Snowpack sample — Loveland Pass, Silver Plume, Colorado, USA (2/11/26, 12:00 PM MST)
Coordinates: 39.663, -105.886
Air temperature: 35 °F
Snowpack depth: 82 cm
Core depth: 10 cm
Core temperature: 17.6 °F
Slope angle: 13°, slope face: 12°
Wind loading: high
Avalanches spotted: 1
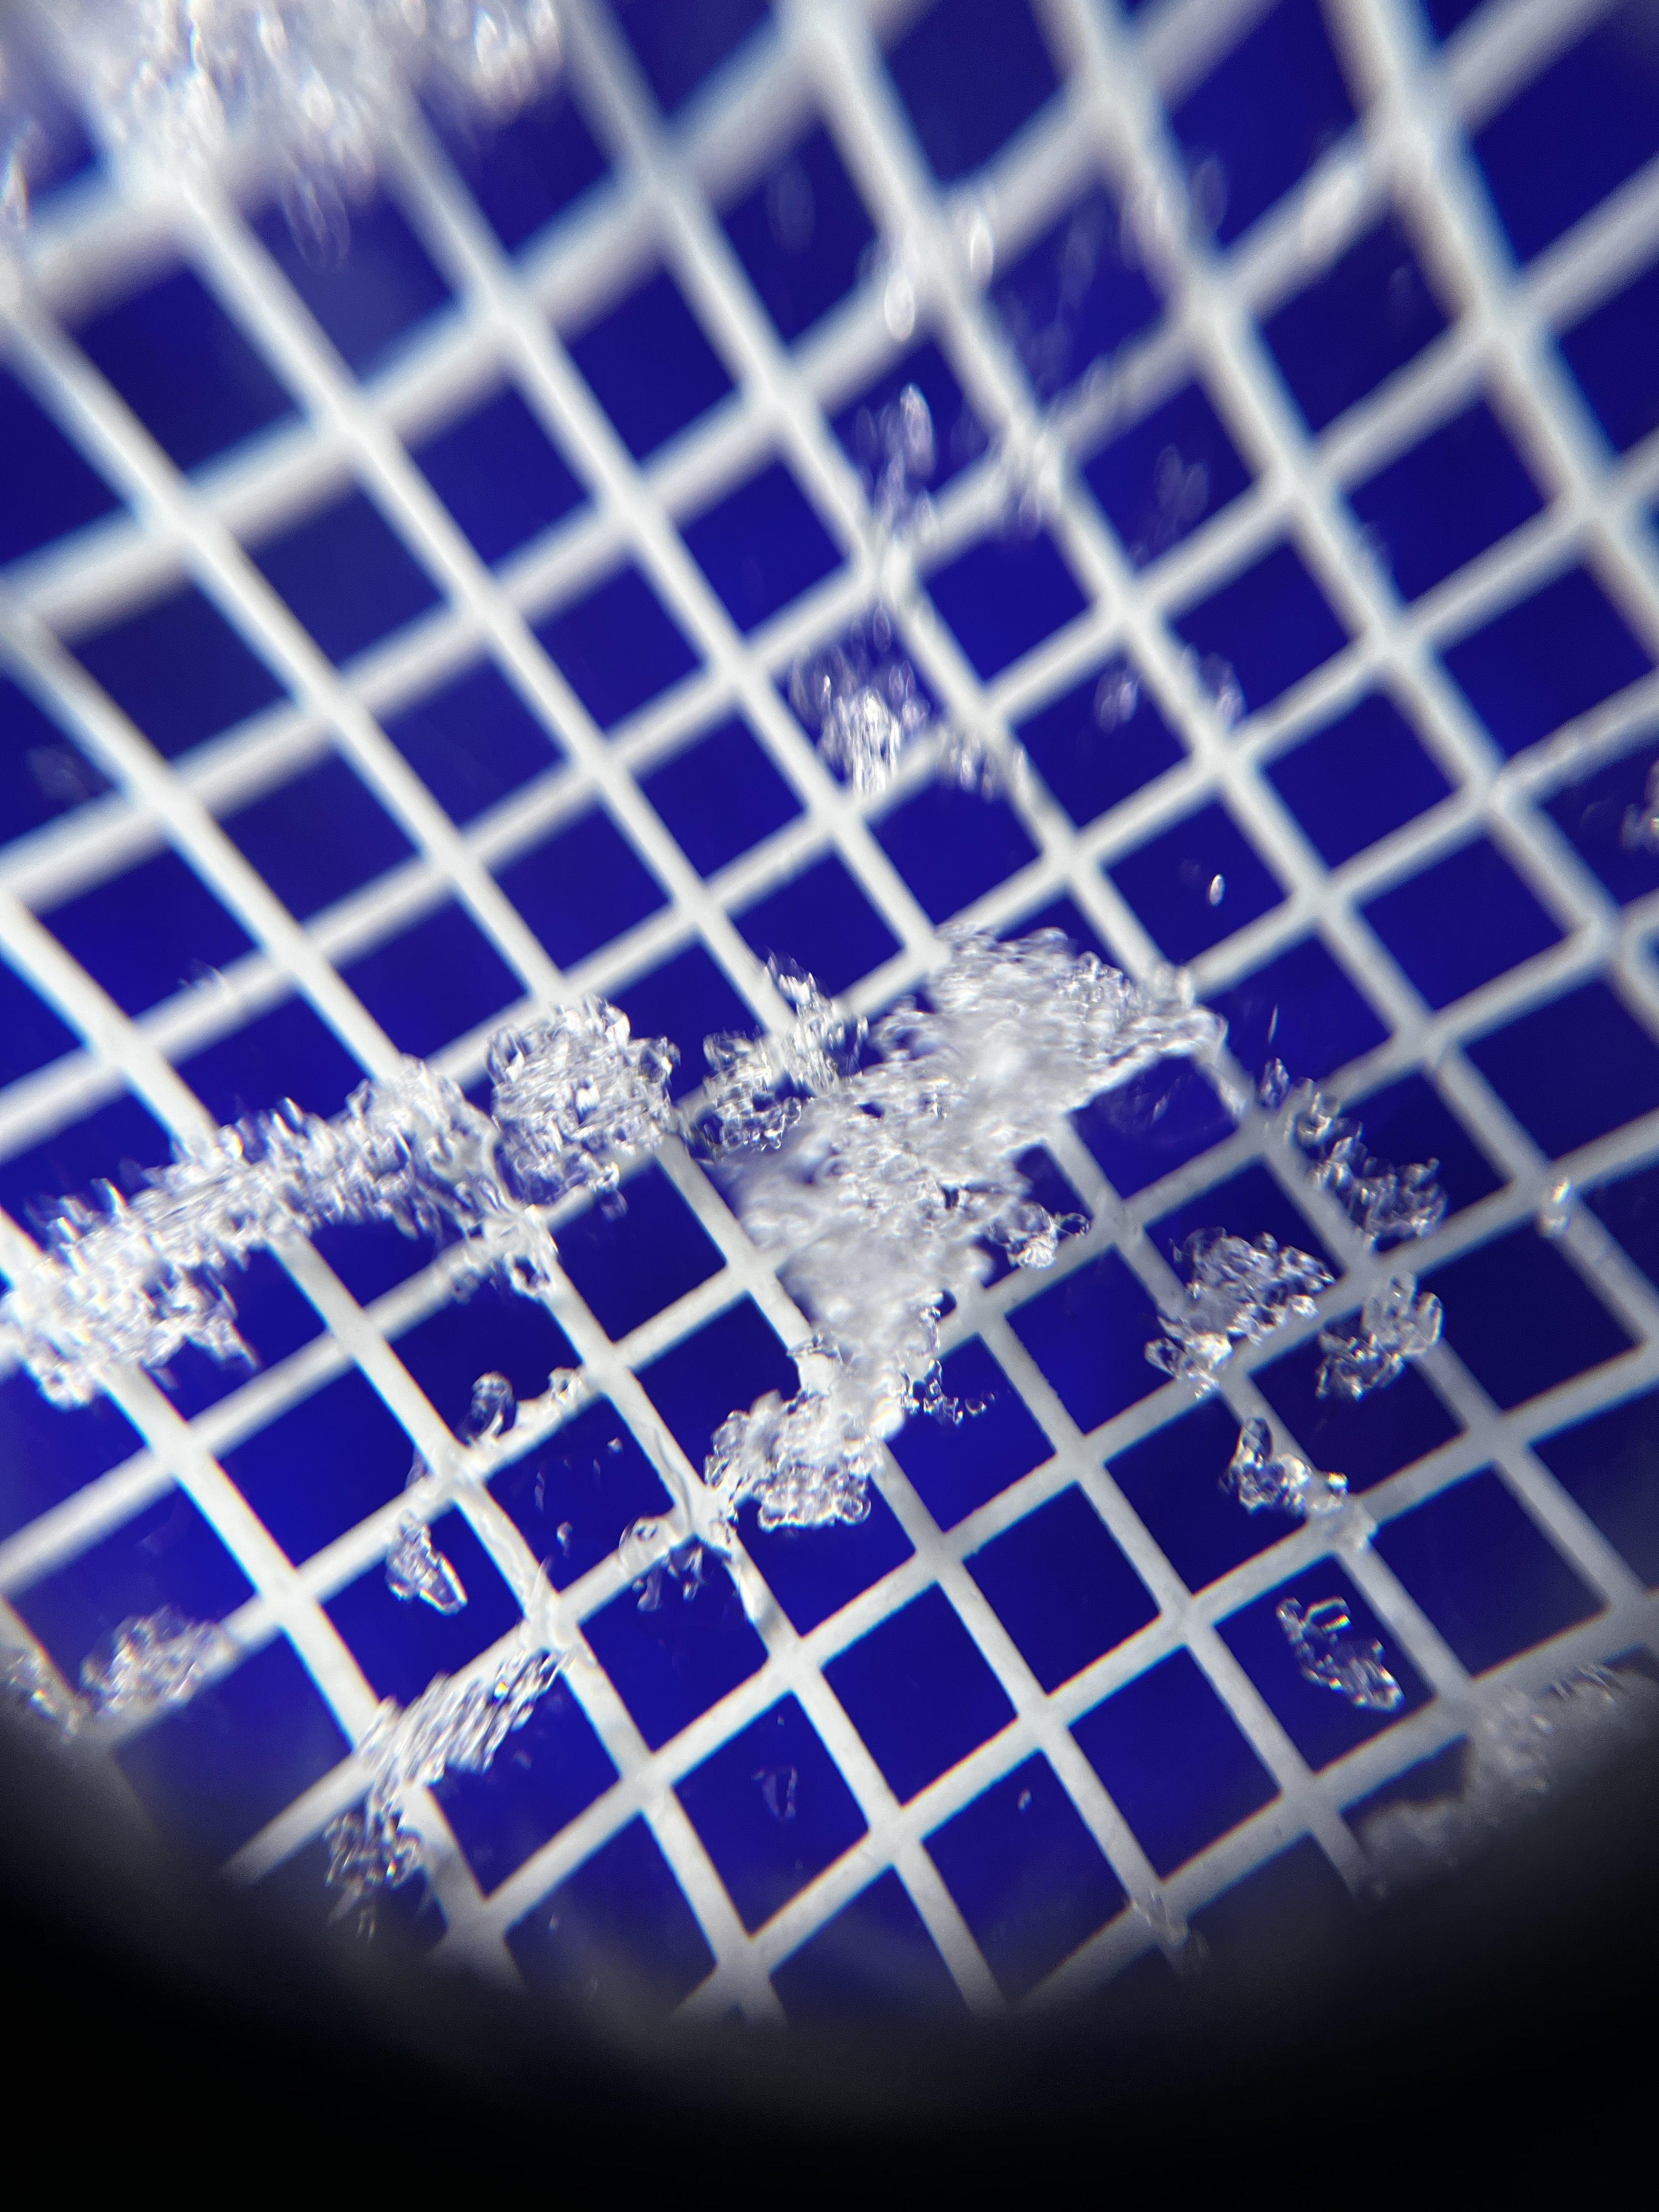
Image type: magnified_profile
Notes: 1 small avalanche spotted on the north side of the bowl, lots of wind loading